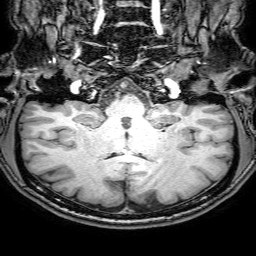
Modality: T1w
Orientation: sagittal
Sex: male
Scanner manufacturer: philips
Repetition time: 0.008117 s
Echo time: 0.00373 s